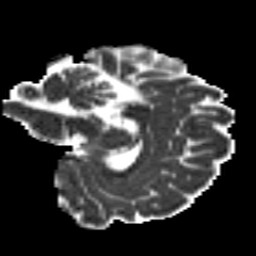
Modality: MD
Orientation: sagittal
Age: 24
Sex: female
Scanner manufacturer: siemens
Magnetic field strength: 3 T
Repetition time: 8.8 s
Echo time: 0.085 s